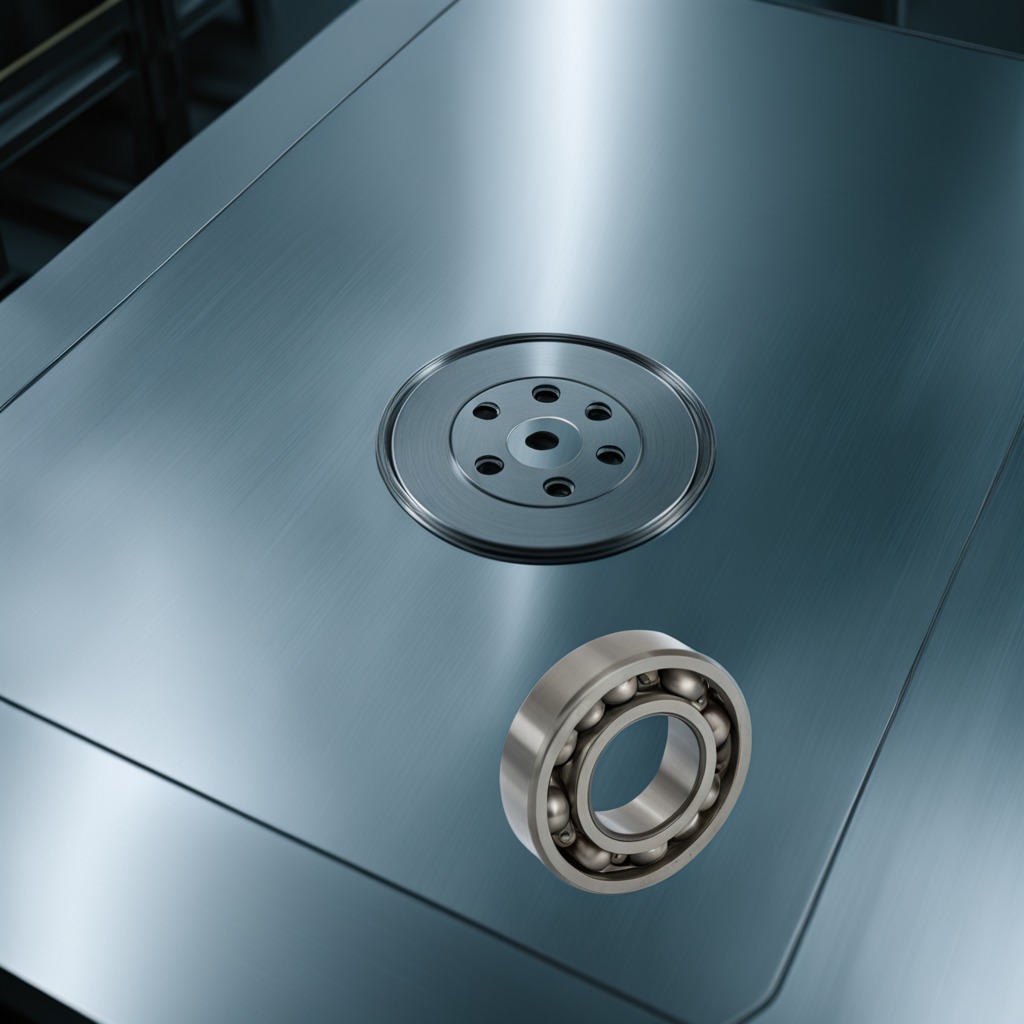
A metal ball bearing is lying on the metal table in a machine shop under fluorescent lights.